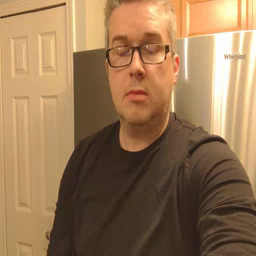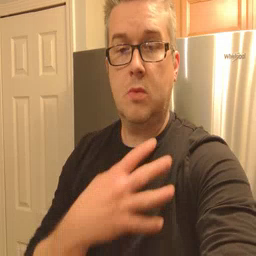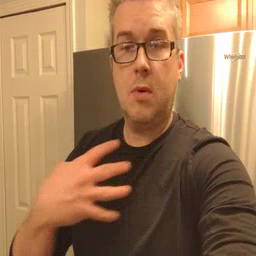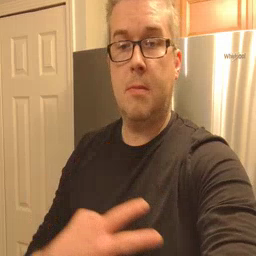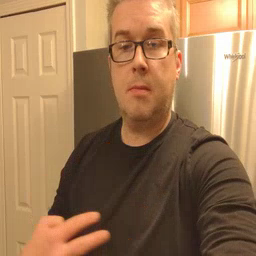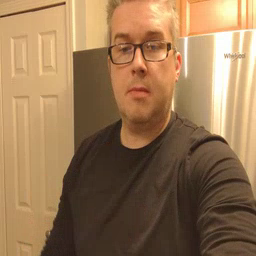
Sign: zebra